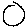
Label: circle